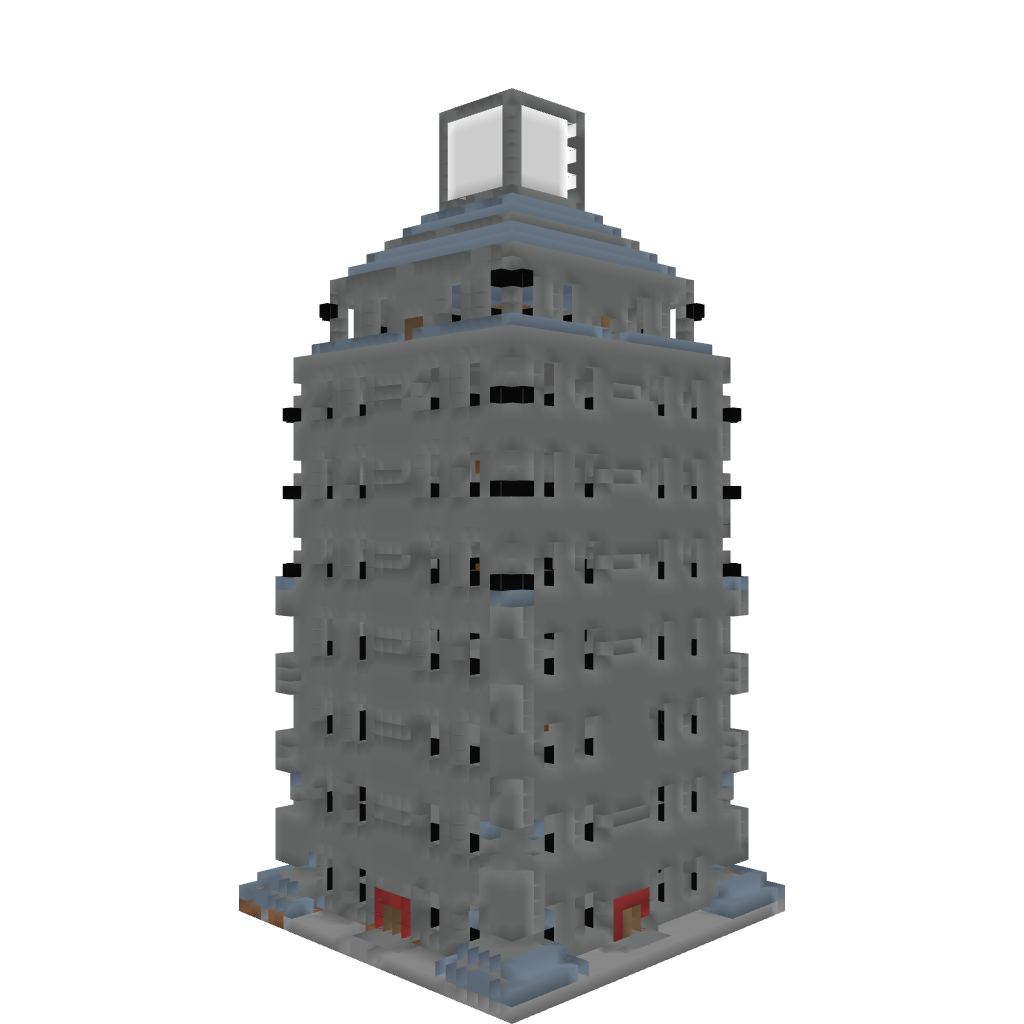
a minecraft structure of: Rainbow Tower